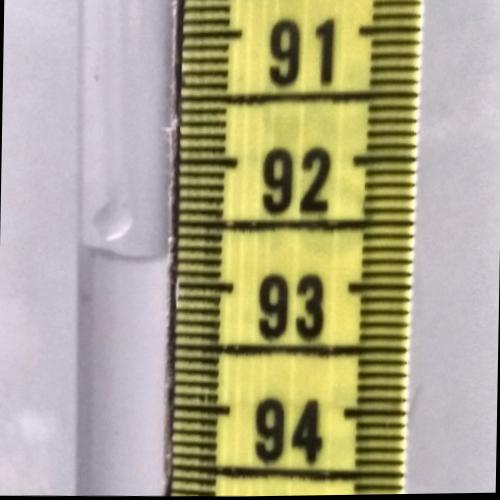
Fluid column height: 92.8 cm